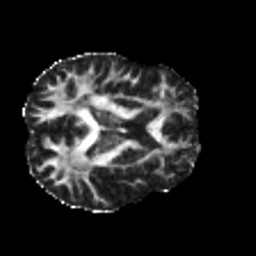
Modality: FA
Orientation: axial
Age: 29
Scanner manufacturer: philips
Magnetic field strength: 3 T
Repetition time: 8.6 s
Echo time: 0.127 s